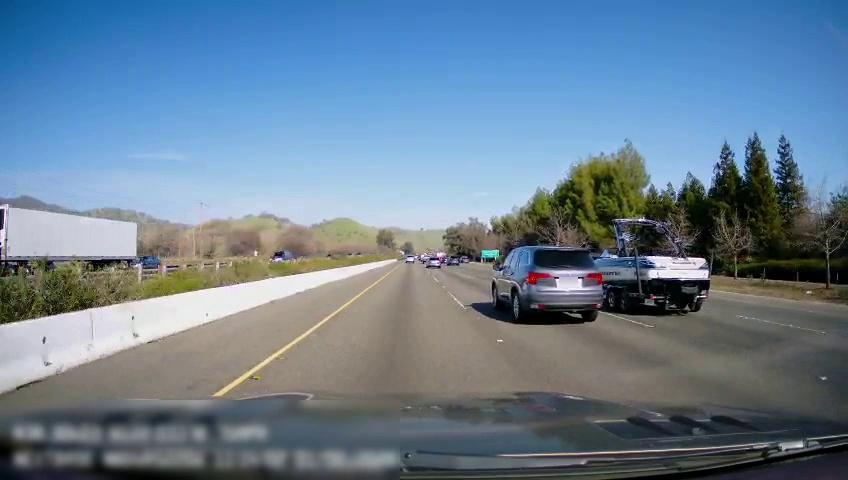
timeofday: Day
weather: Sunny
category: Drivable Space
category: Vehicles | Truck
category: Vehicles | Car
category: Vehicles | Car
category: Vehicles | Car
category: Vehicles | Truck
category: Vehicles | SUV
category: Vehicles | Other LV
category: Vehicles | SUV
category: Vehicles | SUV
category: Lanes | Current Lane
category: Lanes | Current Lane
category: Lanes | Alternate Lane
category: Lanes | Alternate Lane
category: Lanes | Alternate Lane
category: Traffic | Signs